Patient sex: M
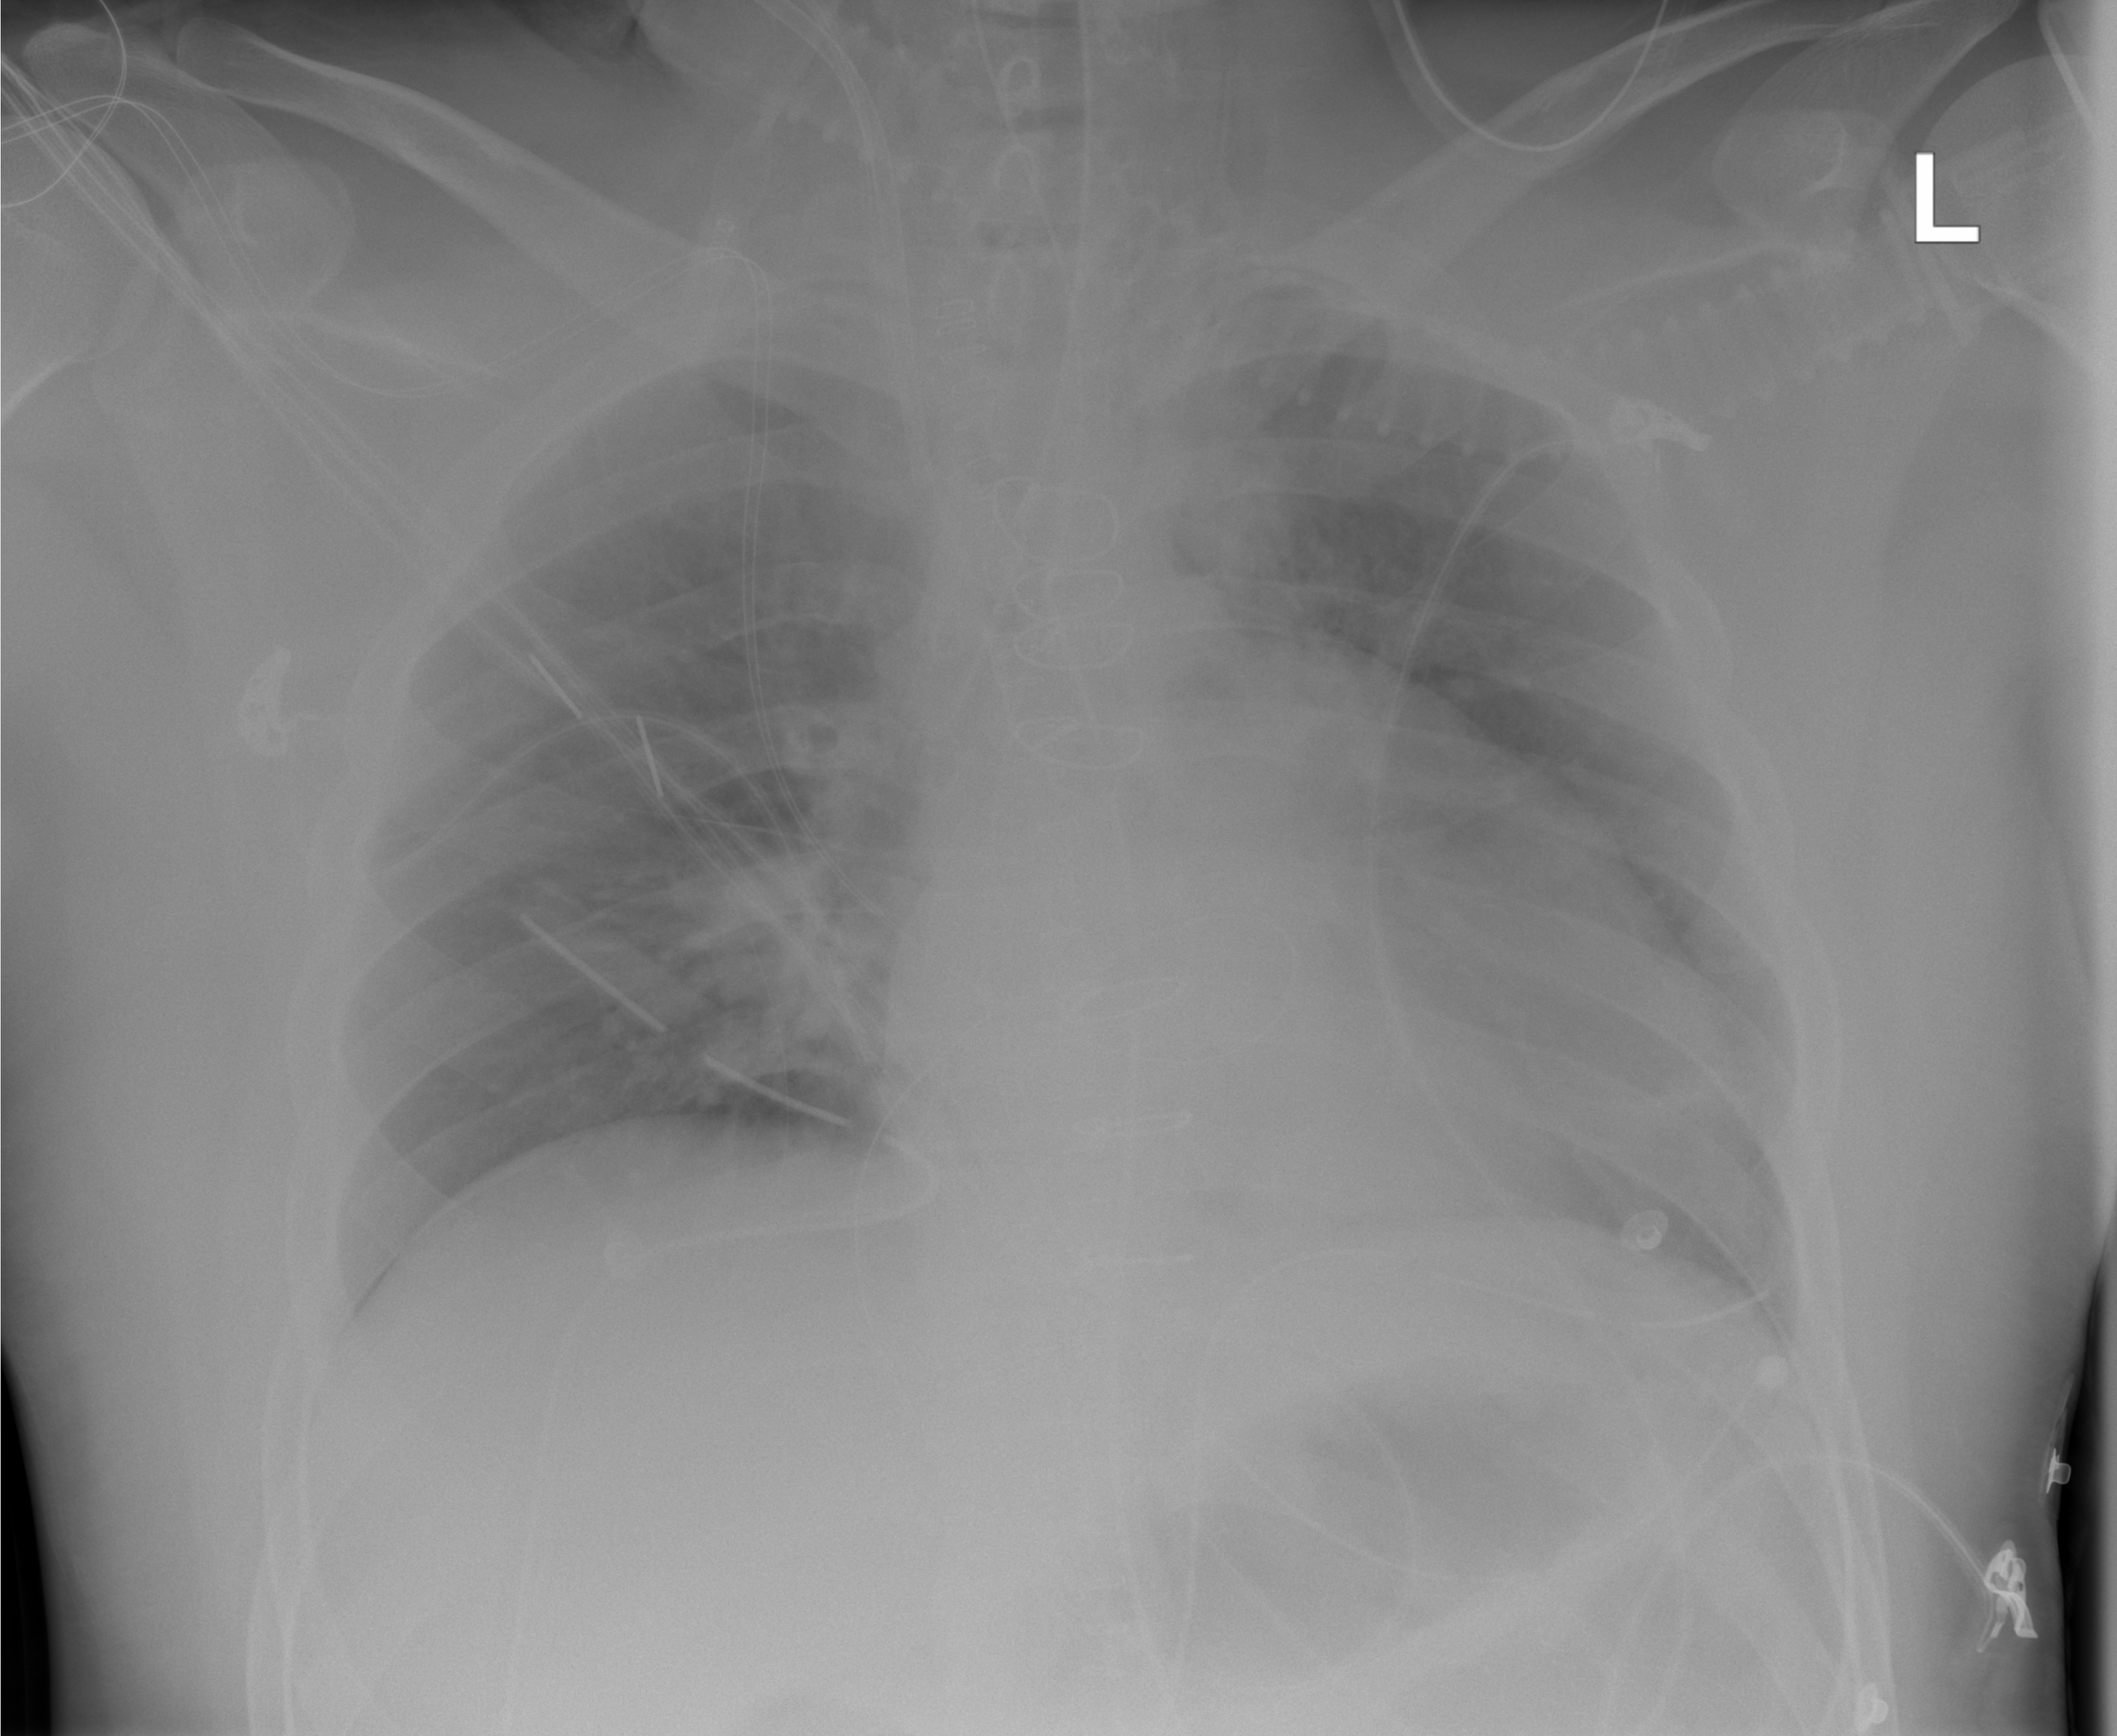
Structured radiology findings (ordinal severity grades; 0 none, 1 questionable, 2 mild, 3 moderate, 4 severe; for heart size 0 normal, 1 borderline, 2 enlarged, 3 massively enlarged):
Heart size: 2
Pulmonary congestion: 1
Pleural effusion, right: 0
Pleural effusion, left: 1
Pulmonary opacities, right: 0
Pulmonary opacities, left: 0
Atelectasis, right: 2
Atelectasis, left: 0